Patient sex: M
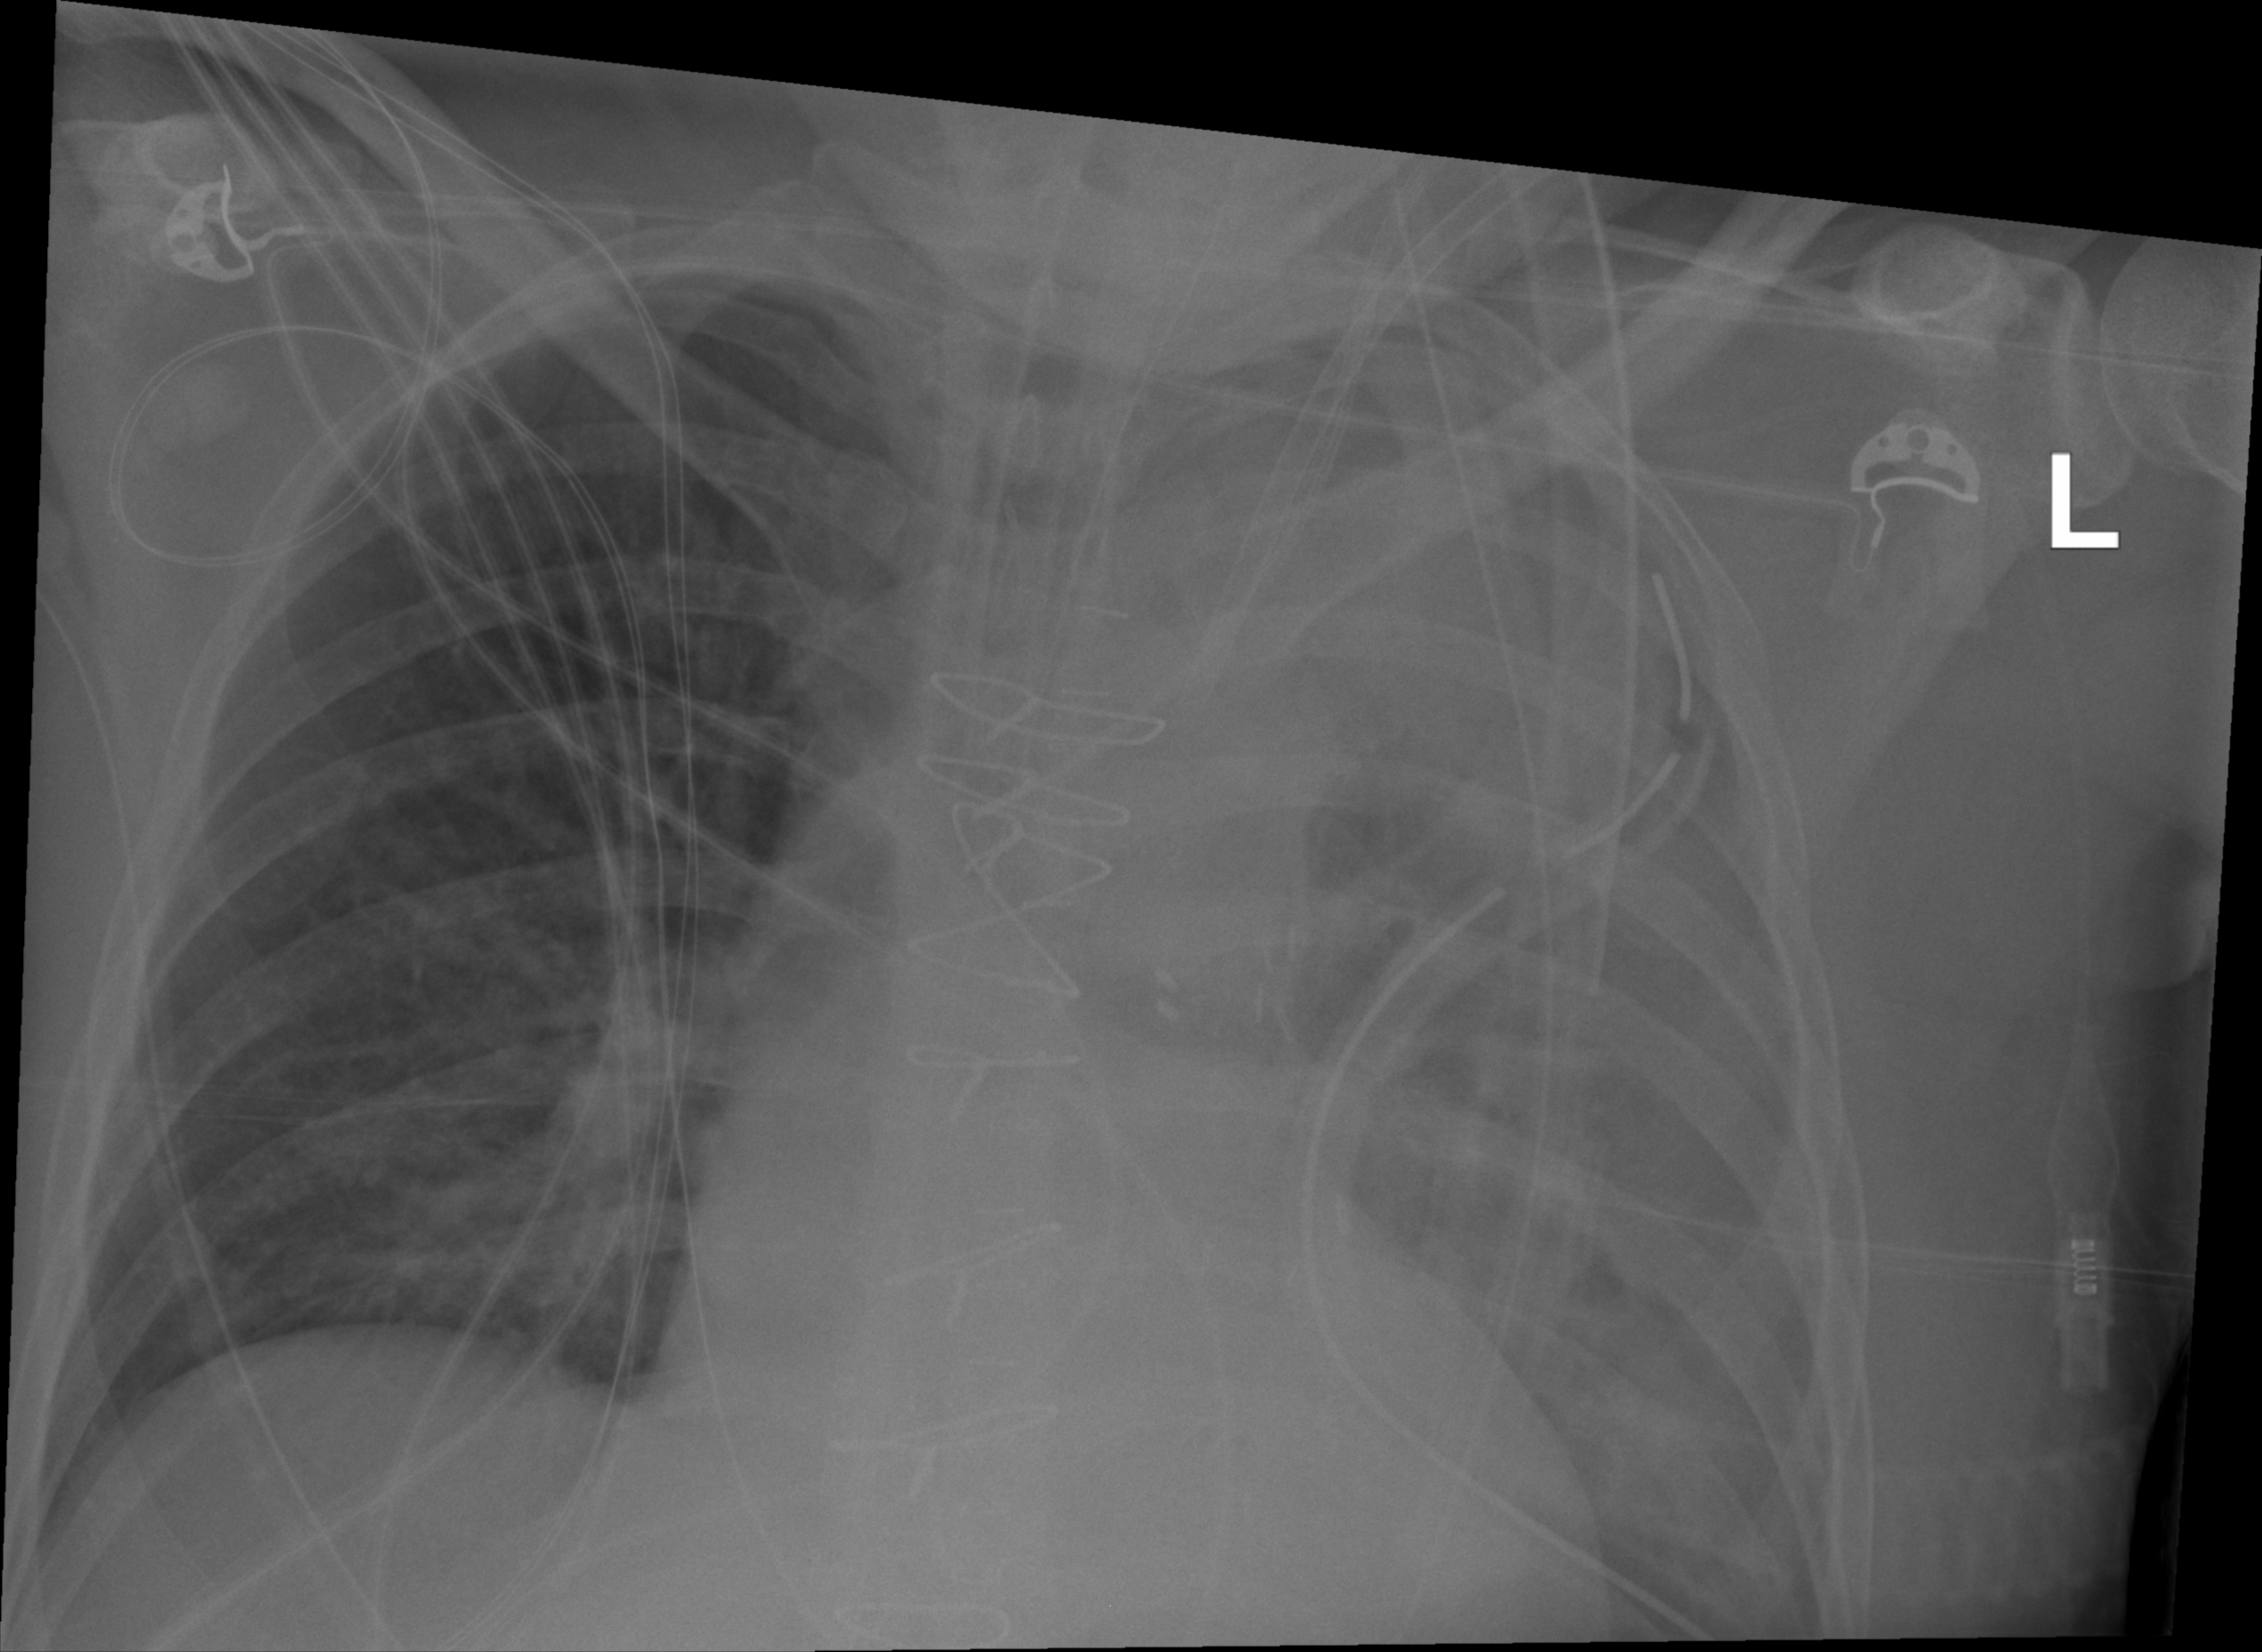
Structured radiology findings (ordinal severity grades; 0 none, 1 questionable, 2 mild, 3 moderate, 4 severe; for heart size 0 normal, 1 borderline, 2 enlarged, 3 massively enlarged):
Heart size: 0
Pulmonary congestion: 0
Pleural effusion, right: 0
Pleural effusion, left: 3
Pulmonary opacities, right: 1
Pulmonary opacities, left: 1
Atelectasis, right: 2
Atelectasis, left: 3